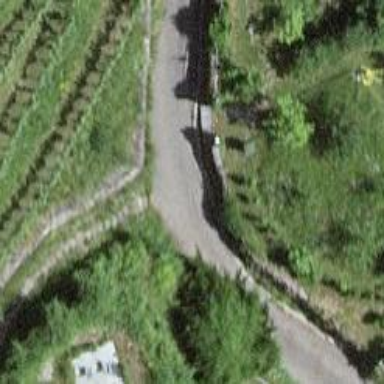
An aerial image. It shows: Retaining wall.